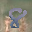
Label: 8